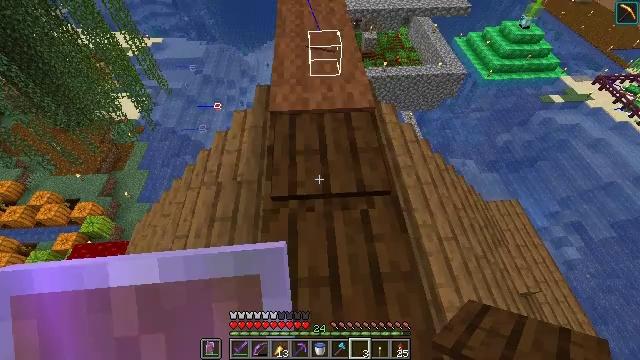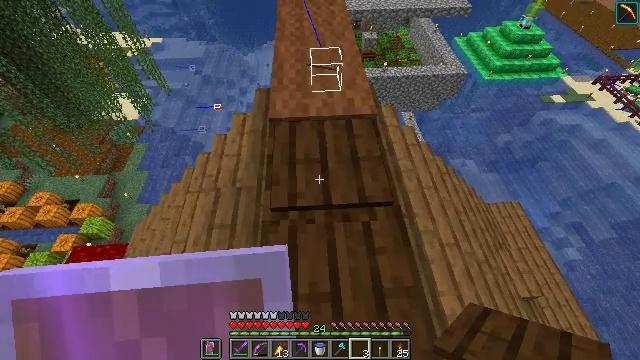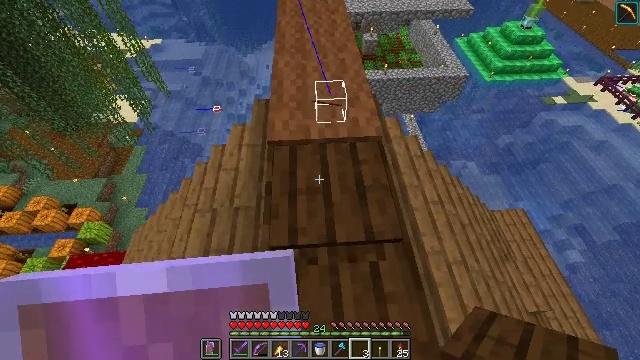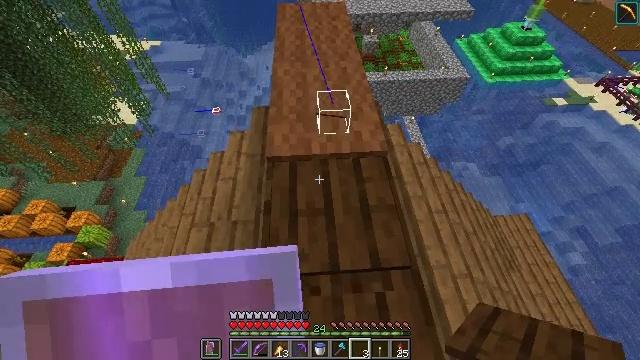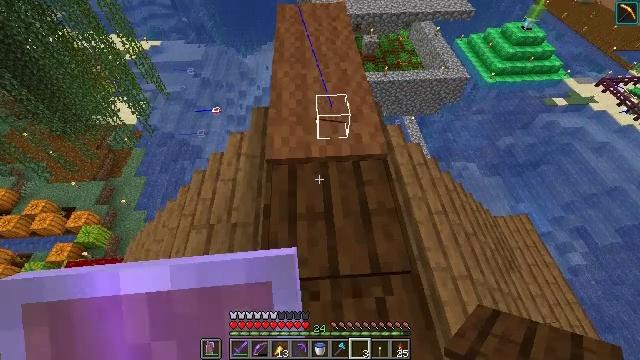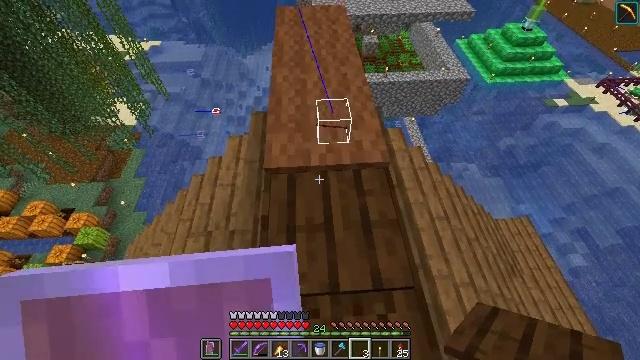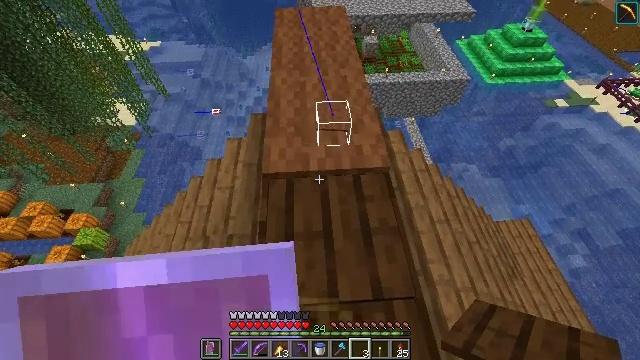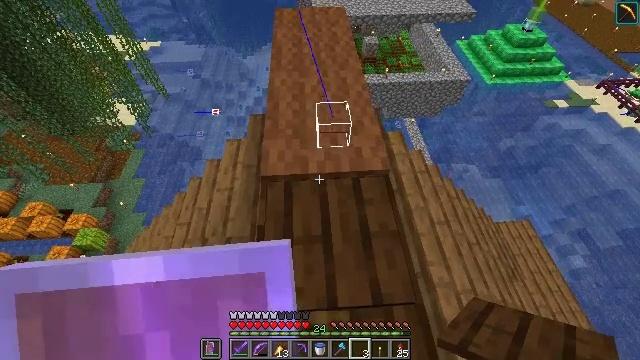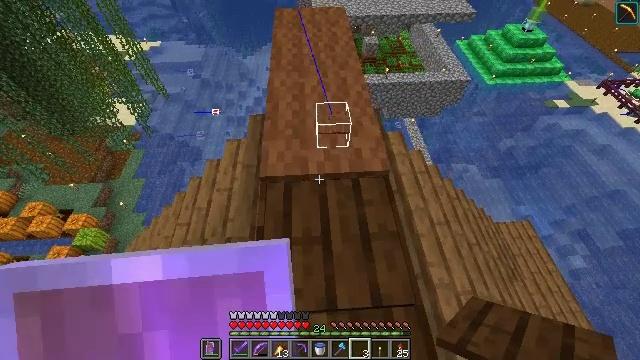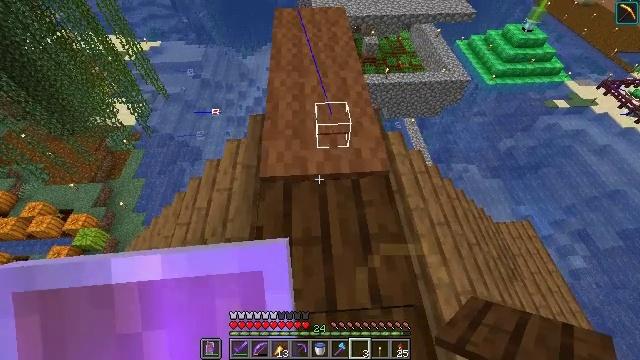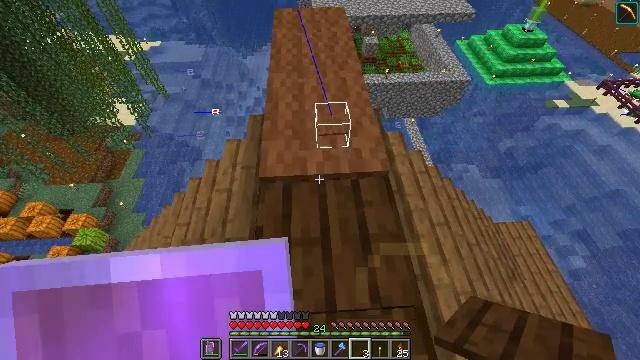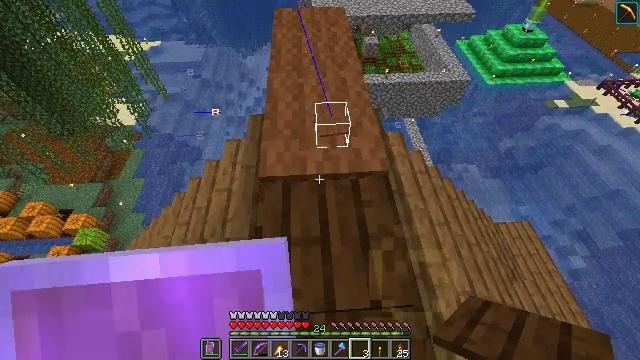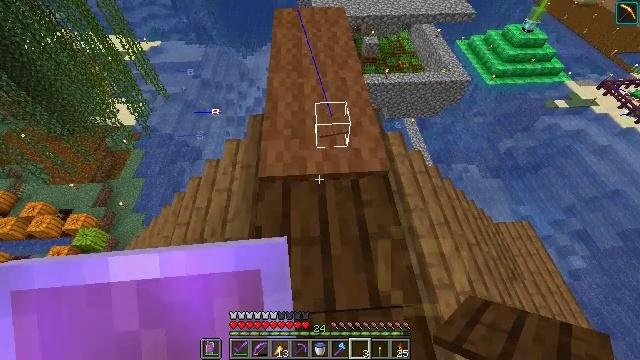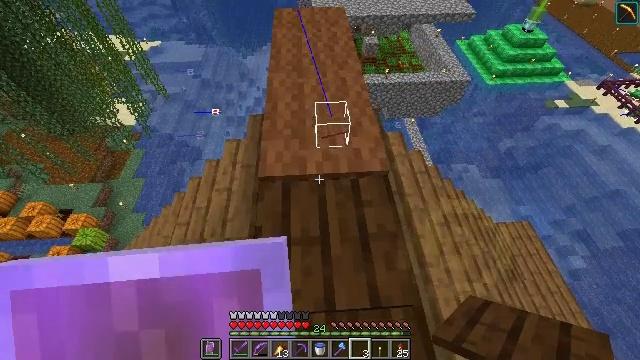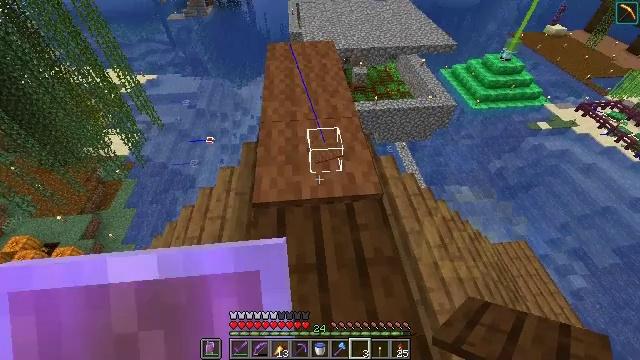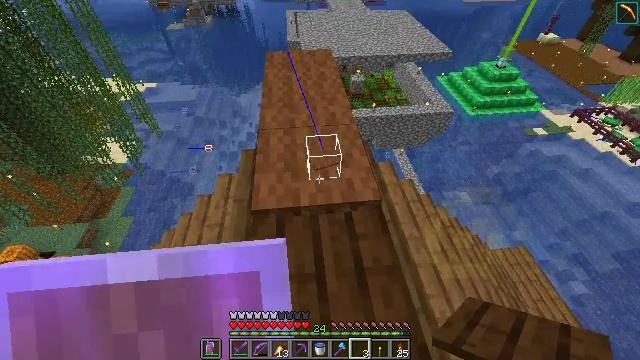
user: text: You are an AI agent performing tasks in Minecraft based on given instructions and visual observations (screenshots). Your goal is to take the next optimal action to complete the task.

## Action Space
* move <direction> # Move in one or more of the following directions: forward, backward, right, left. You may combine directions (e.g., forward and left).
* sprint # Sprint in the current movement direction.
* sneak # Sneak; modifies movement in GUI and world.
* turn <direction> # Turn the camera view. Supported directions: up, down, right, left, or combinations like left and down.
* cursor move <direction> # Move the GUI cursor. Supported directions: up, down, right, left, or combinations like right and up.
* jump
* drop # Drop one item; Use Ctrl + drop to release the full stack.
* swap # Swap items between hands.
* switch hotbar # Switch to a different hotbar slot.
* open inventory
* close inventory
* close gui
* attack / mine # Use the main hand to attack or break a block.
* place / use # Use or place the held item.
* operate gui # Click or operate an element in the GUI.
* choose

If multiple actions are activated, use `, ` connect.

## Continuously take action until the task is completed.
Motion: motion action
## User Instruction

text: Pick up the brown carpet.
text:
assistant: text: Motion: move forward
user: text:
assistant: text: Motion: move forward
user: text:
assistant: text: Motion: move forward
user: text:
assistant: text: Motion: no_op
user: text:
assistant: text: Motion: no_op
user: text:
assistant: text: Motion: no_op
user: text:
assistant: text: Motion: no_op
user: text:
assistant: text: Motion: no_op
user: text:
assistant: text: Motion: no_op
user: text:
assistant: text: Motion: no_op
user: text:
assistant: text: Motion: no_op
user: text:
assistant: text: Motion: no_op
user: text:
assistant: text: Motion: no_op
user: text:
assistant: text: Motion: turn right and up
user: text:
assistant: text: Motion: turn up
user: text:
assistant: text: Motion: no_op
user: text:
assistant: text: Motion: no_op
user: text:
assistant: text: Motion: turn up
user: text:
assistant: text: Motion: turn right and up
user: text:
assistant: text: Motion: no_op
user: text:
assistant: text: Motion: attack / mine
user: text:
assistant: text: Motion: attack / mine
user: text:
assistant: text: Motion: attack / mine
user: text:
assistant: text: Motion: attack / mine
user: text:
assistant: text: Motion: attack / mine
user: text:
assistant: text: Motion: attack / mine
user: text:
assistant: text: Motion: attack / mine
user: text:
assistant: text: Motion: attack / mine and use / place